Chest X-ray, PA view. Patient: 58 years old, sex M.
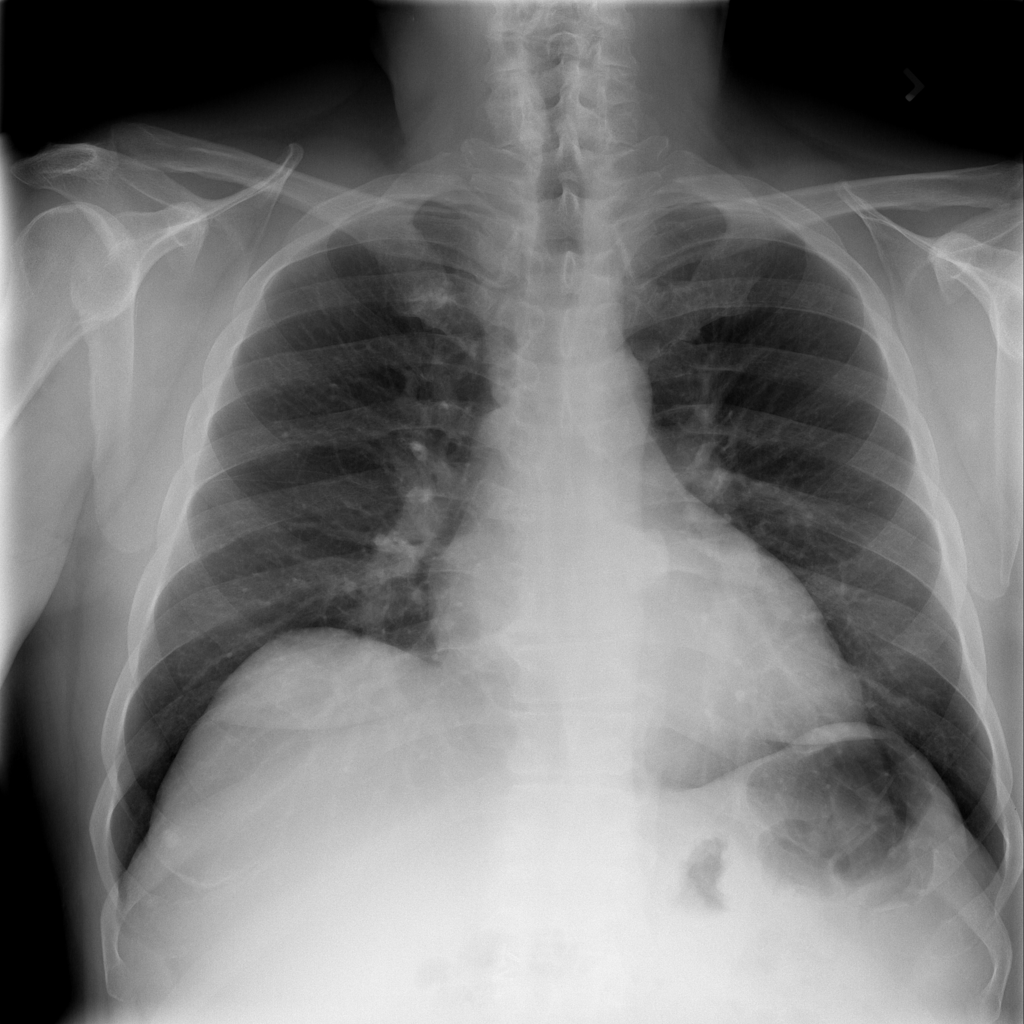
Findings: No Finding